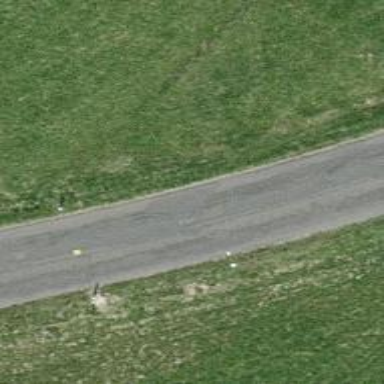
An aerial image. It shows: Tertiary road with asphalt surface.